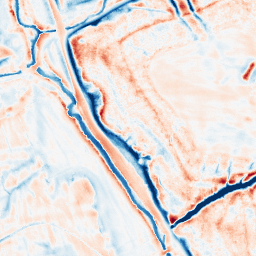
Category: edge_preserving
Decomposition family: bilateral
Decomposition parameters: d: 21
sigma_color: 50
sigma_space: 150
Upsampling method: lanczos
Upsampling parameters: scale: 4
Upsampling scale: 4